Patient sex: M
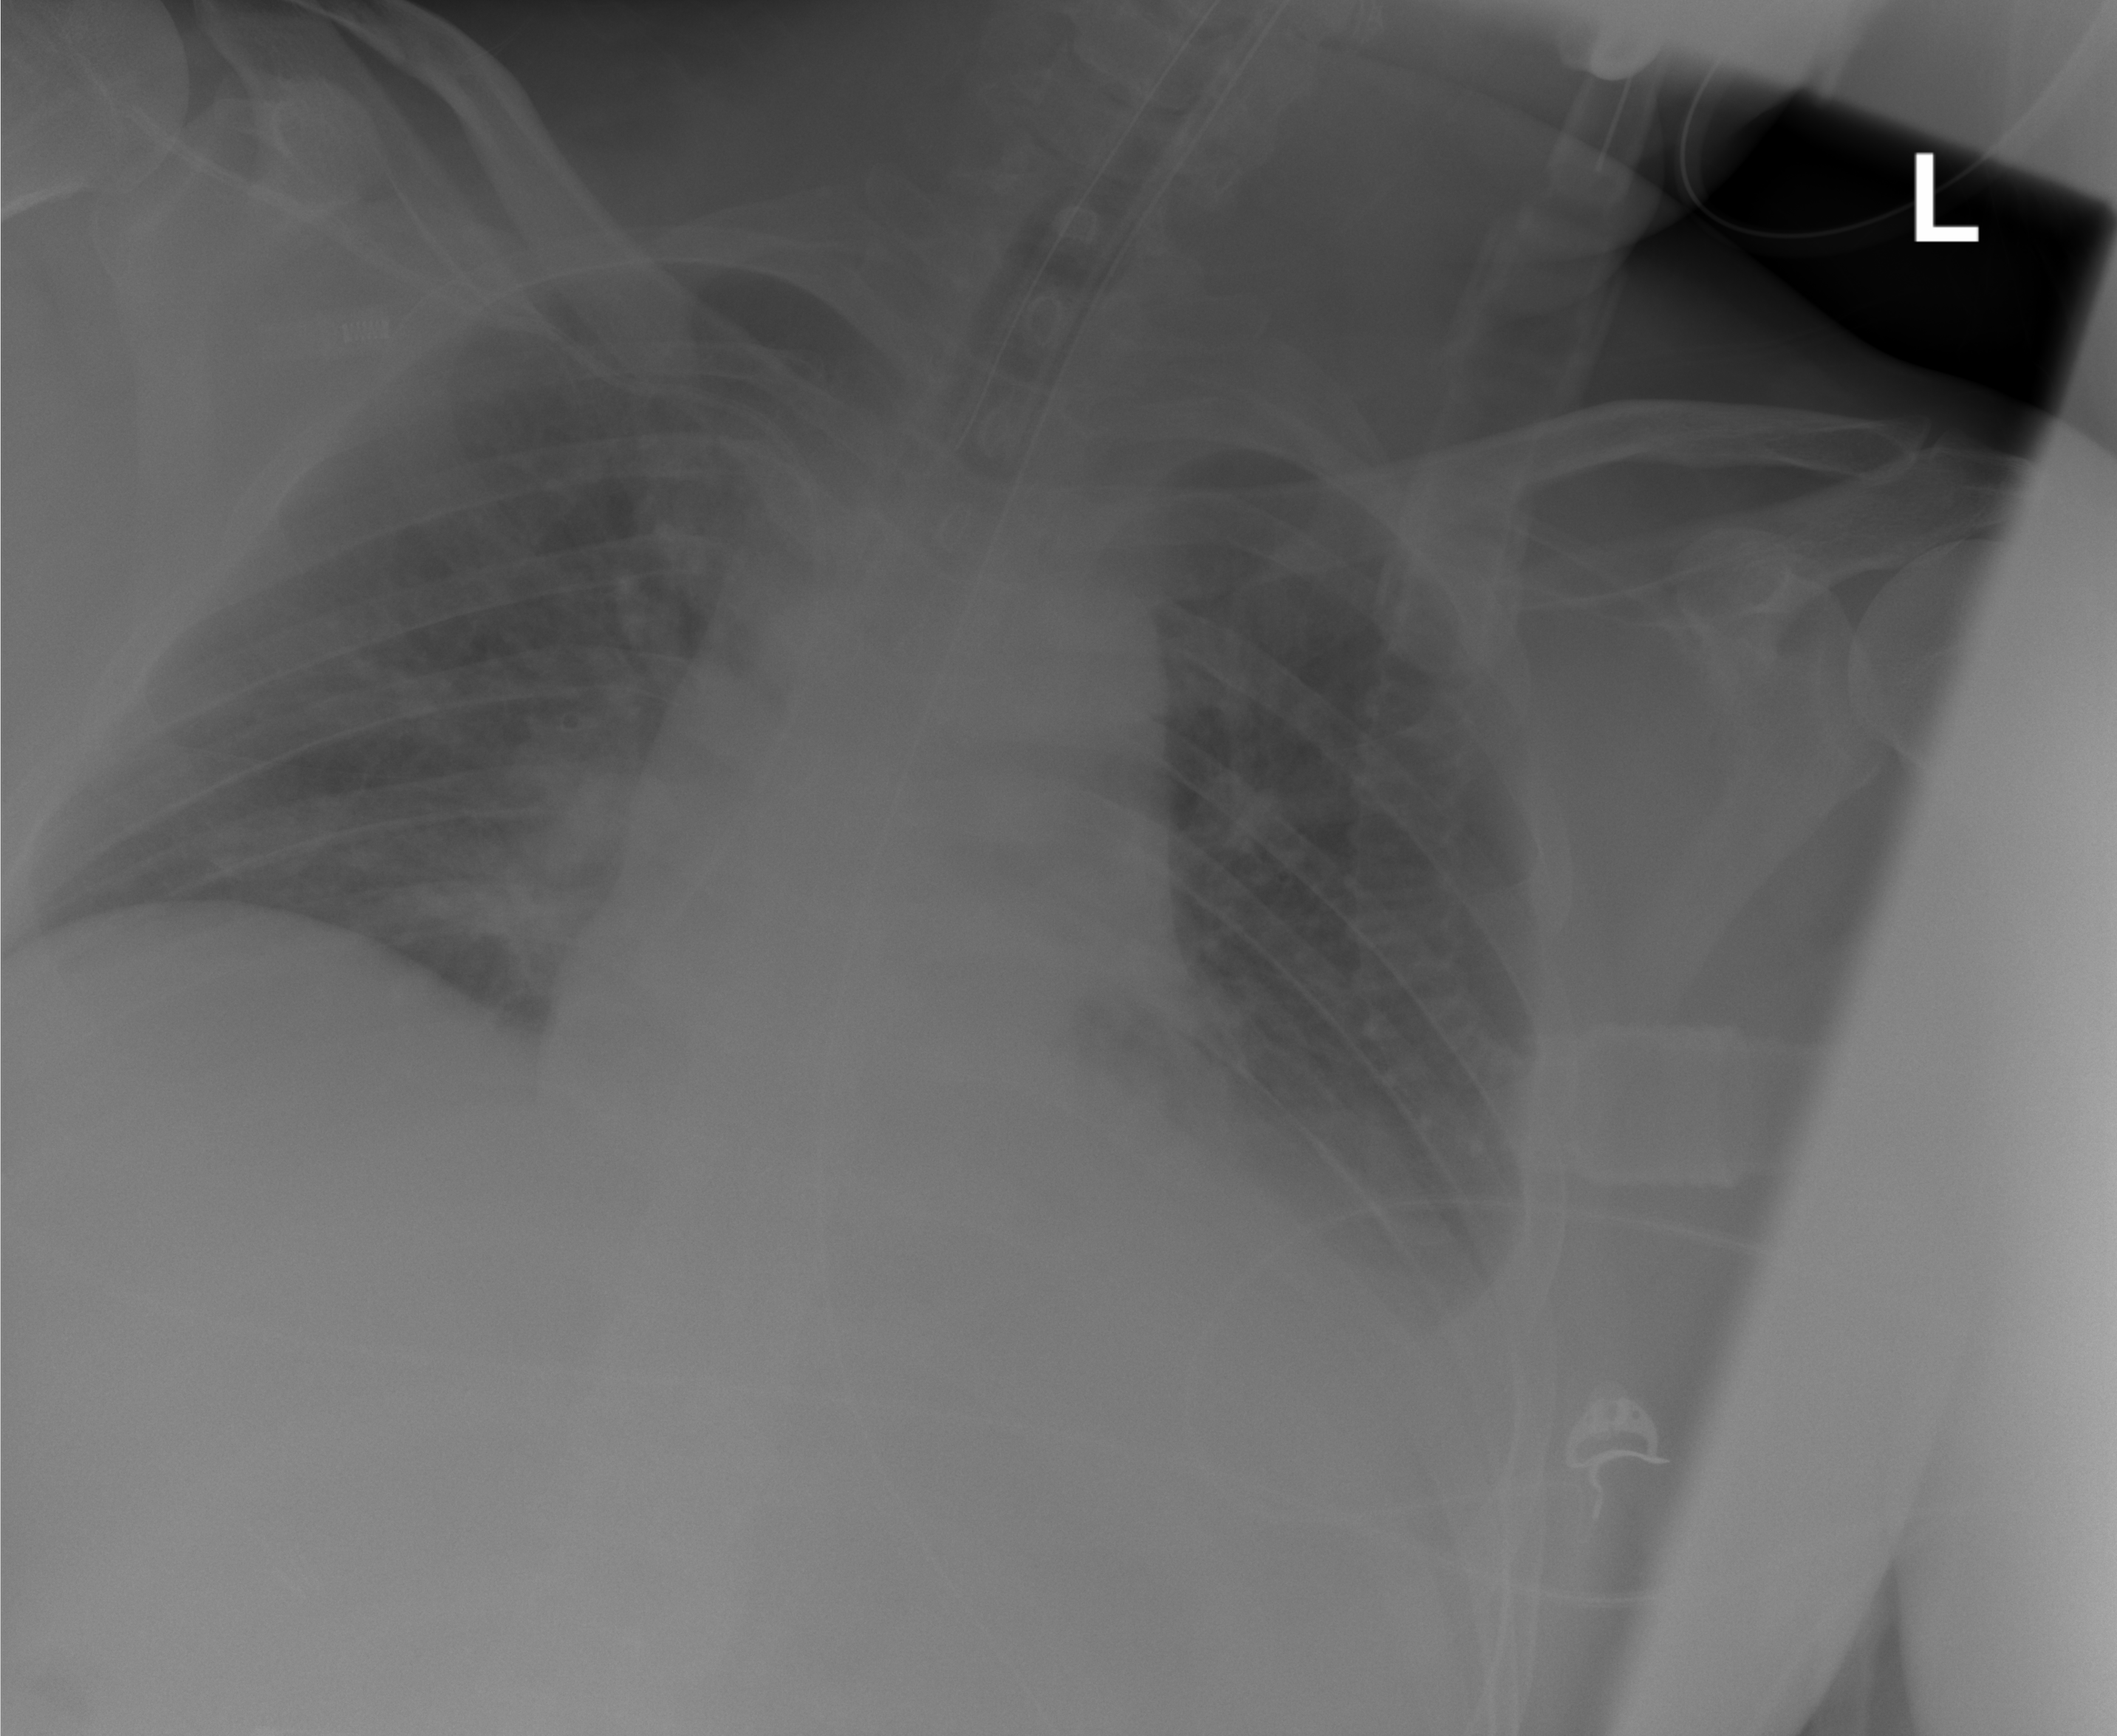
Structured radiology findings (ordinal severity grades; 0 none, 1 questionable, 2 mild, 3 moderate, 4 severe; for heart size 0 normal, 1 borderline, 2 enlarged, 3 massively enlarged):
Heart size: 2
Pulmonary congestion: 0
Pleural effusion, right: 0
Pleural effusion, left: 2
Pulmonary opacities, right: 0
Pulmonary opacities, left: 0
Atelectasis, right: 2
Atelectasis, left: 2